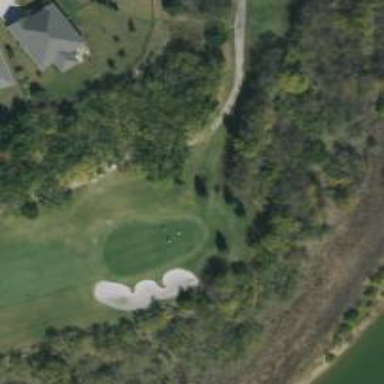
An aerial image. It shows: Golf hole.